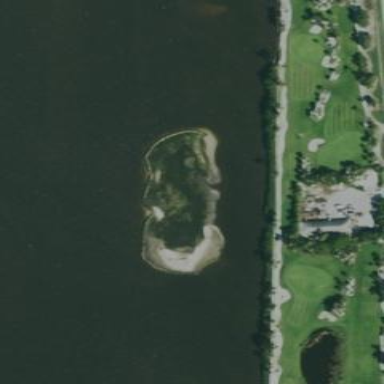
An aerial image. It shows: Water hazard in golf course. The hazard is natural water feature.